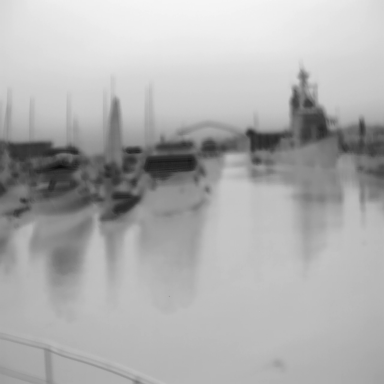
There are three canoes in the infrared image.